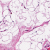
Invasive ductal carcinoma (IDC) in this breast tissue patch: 0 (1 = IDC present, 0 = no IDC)